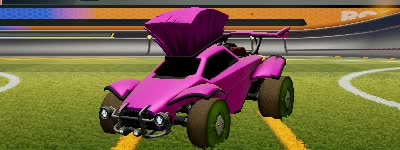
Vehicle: octane